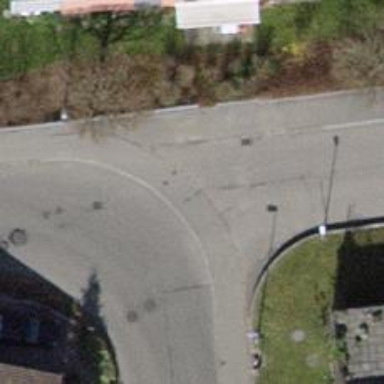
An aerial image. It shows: Unmarked crossing on the road.